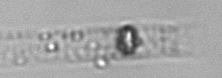
Label: Dactyliosolen_blavyanus